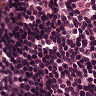
Metastatic tissue present: no